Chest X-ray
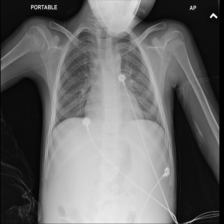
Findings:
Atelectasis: negative
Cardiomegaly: negative
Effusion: negative
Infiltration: negative
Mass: negative
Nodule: negative
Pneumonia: negative
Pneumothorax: negative
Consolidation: negative
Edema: negative
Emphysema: negative
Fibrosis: negative
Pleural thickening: negative
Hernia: negative